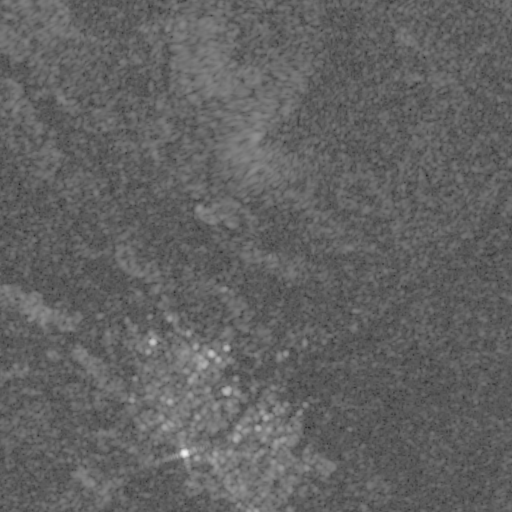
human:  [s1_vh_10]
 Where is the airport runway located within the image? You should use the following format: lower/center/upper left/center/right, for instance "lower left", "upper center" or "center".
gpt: The airport runway is located in the lower right of the image.
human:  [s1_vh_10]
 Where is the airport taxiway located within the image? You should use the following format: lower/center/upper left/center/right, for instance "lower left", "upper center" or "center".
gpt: The airport taxiway is located in the lower right of the image.
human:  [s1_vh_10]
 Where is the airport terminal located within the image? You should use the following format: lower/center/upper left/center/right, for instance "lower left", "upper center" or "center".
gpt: The airport terminal is located in the lower center of the image.
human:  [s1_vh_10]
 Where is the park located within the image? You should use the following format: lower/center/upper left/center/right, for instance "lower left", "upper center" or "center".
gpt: The park is located in the lower center of the image.
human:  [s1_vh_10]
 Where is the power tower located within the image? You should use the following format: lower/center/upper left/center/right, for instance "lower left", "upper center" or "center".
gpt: There is no power tower in the image.

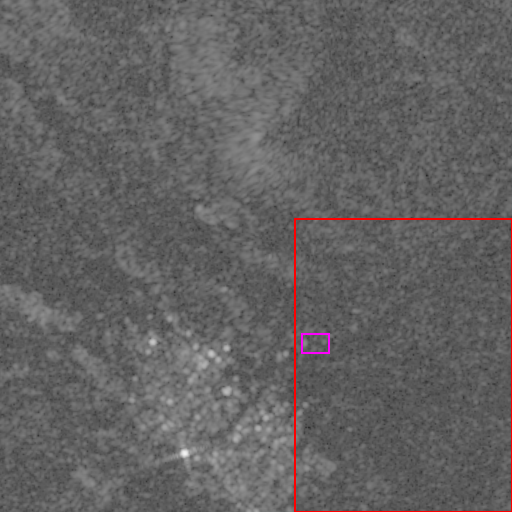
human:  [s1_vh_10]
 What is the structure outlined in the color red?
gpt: The structure outlined in red is an airport.
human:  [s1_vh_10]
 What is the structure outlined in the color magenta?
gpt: The structure outlined in magenta is a park.
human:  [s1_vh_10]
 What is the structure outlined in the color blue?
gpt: There is no blue outline.